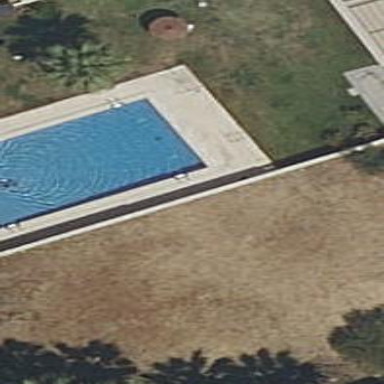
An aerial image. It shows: Swimming pool located in leisure land.